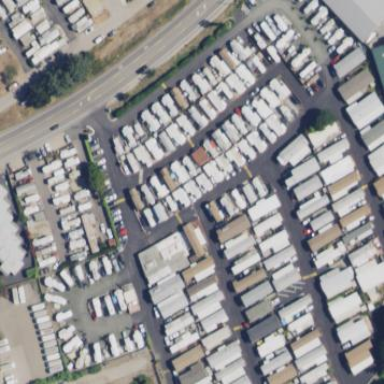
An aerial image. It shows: Residential area designated for mobile homes - mobile home park.